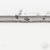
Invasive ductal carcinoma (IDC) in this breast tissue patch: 0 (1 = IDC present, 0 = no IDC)